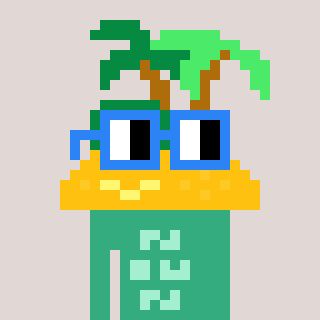
a pixel art character with square blue glasses, a island-shaped head and a teal-colored body on a warm background